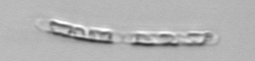
Label: Guinardia_striata